Question: I'll start with the pic:

I see now that I forgot to add "owned" in the second column in the Desired output table, but hopefully you should see what I am trying to accomplish here.
Essentially I want to join the two example tables above in order to create an output like the third. I could solve it using Count() / Count() * 100 on a left join had there been 1 item per row, but how do I get each products completeness using the integers provided?
I've seen systems that can do this, but I can't for the life of me figure out how.
PS: Real tables will have about 20k products with anything from 5 to 4000 parts each.
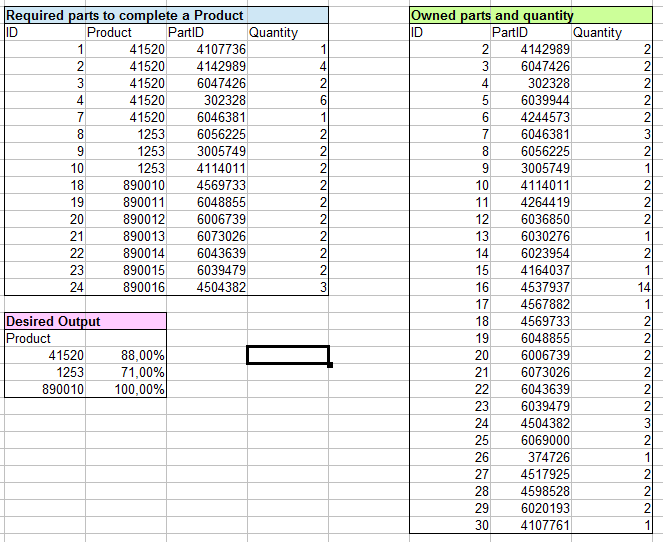
Answer: '''
DROP TABLE IF EXISTS required;
CREATE TABLE required
(product INT NOT NULL
,partID INT NOT NULL
,Quantity INT NOT NULL
,PRIMARY KEY (product,partID)
);
INSERT INTO required VALUES
(41520 ,<PHONE> ,1),
(41520 ,<PHONE> ,4),
(41520 ,<PHONE> ,2),
(41520 , 302328 ,6),
(41520 ,<PHONE> ,1),
(1253 ,<PHONE> ,2),
(1253 ,<PHONE> ,2),
(1253 ,<PHONE> ,2),
(890010 ,<PHONE> ,2),
(890010 ,<PHONE> ,2),
(890010 ,<PHONE> ,2),
(890010 ,<PHONE> ,2),
(890010 ,<PHONE> ,2),
(890010 ,<PHONE> ,2),
(890010 ,<PHONE> ,3);
DROP TABLE IF EXISTS owned;
CREATE TABLE owned
(partID INT NOT NULL PRIMARY KEY
,Quantity INT NOT NULL
);
INSERT INTO owned VALUES
(<PHONE> , 2),
(<PHONE> , 2),
(302328 , 2),
(<PHONE> , 2),
(<PHONE> , 2),
(<PHONE> , 3),
(<PHONE> , 2),
(<PHONE> , 1),
(<PHONE> , 2),
(<PHONE> , 2),
(<PHONE> , 2),
(<PHONE> , 1),
(<PHONE> , 2),
(<PHONE> , 1),
(<PHONE> ,14),
(<PHONE> , 1),
(<PHONE> , 2),
(<PHONE> , 2),
(<PHONE> , 2),
(<PHONE> , 2),
(<PHONE> , 2),
(<PHONE> , 2),
(<PHONE> , 3),
(<PHONE> , 2),
(374726 , 1),
(<PHONE> , 2),
(<PHONE> , 2),
(<PHONE> , 2),
(<PHONE> , 1);
SELECT r.product
, ROUND(LEAST(SUM(r.quantity),SUM(o.quantity)/SUM(r.quantity)) * 100,2) pct_owned
FROM required r
LEFT
JOIN owned o
ON o.partid = r.partid
GROUP
BY product;
+---------+-----------+
| product | pct_owned |
+---------+-----------+
| 1253 | 83.33 |
| 41520 | 64.29 |
| 890010 | 100.00 |
+---------+-----------+
'''
<URL>
Note that this doesn't take into account the fact that not all products could be assembled simultaneoulsy